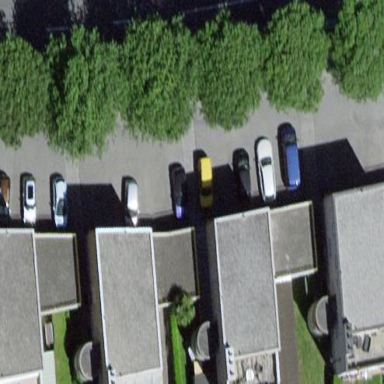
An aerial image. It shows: Flat roof terrace building.